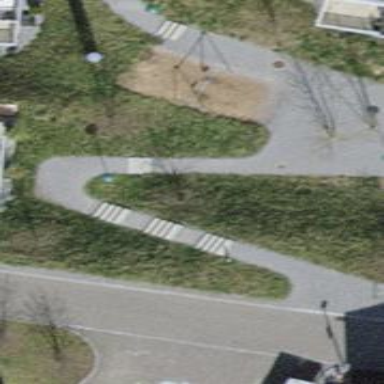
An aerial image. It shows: Road with steps.